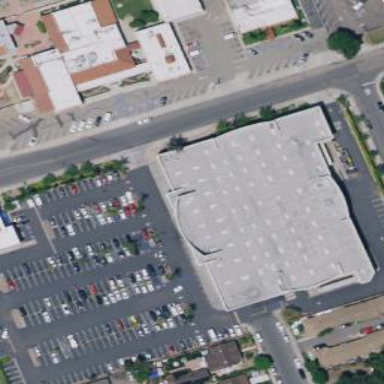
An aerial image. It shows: Supermarket located in building.